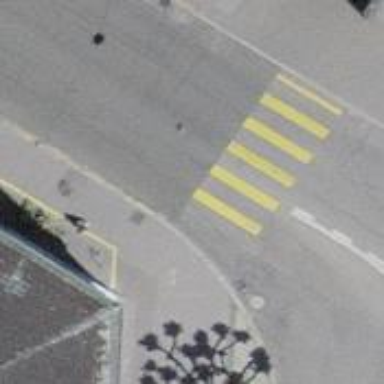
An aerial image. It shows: Uncontrolled crossing on the road.